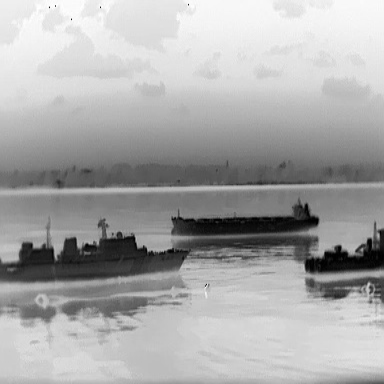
There are three objects shown in the infrared image, including two warships, and a liner.